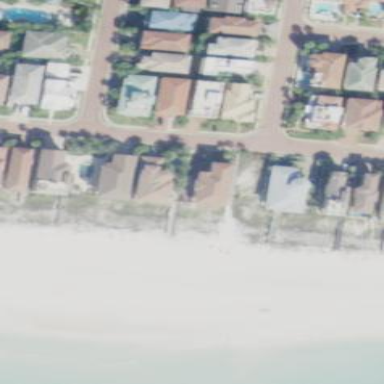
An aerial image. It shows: Residential area composed of single-family homes.